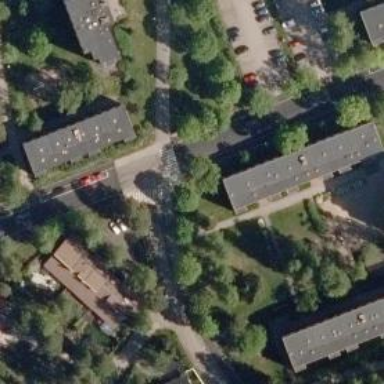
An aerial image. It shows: Asphalt cycleway.